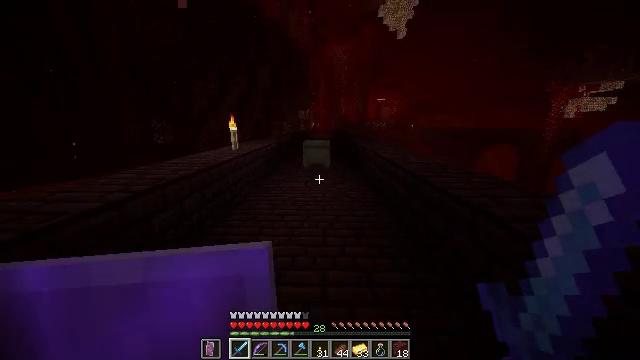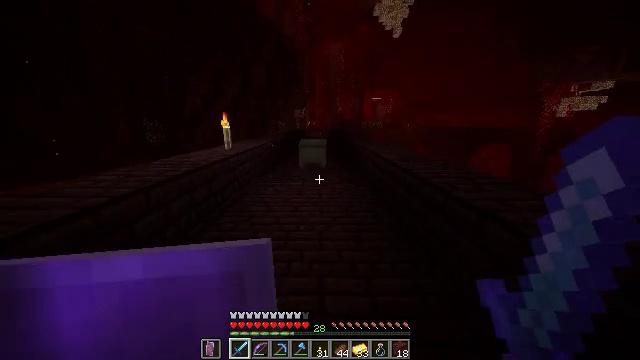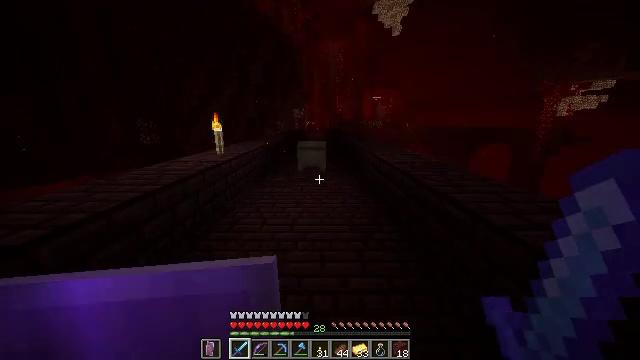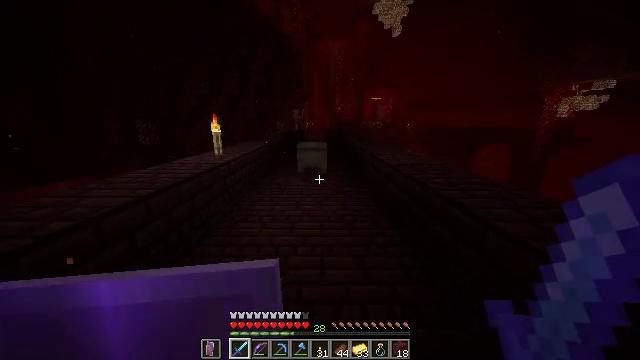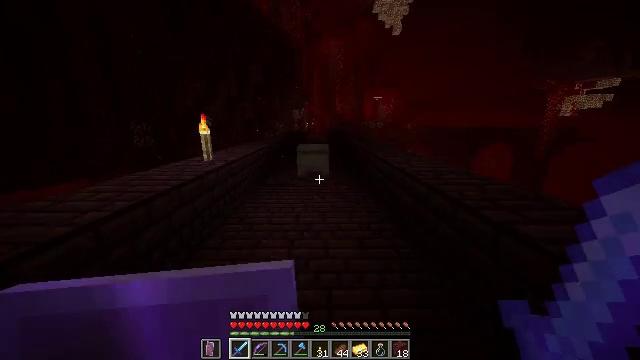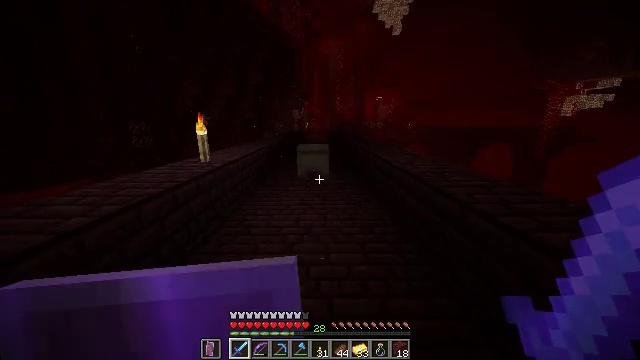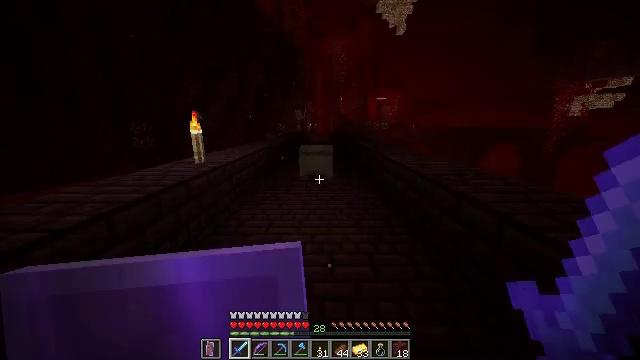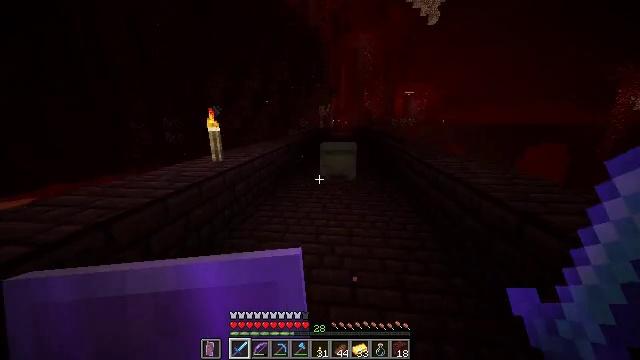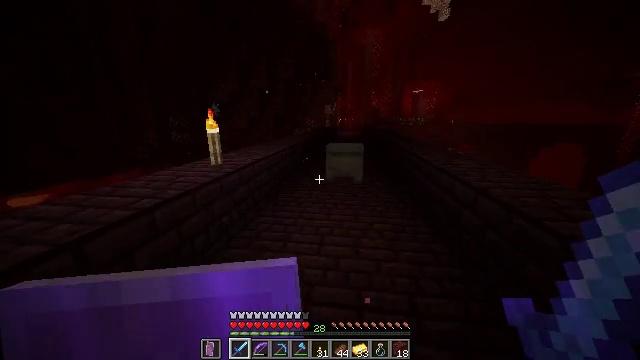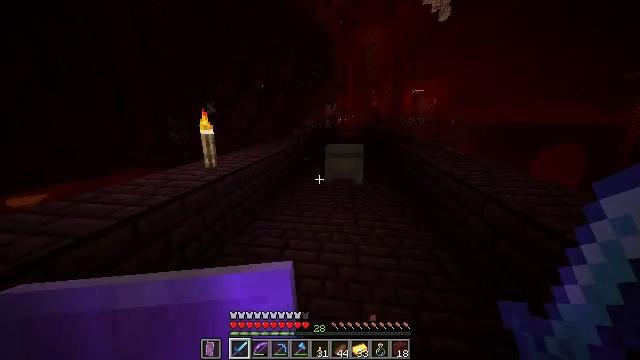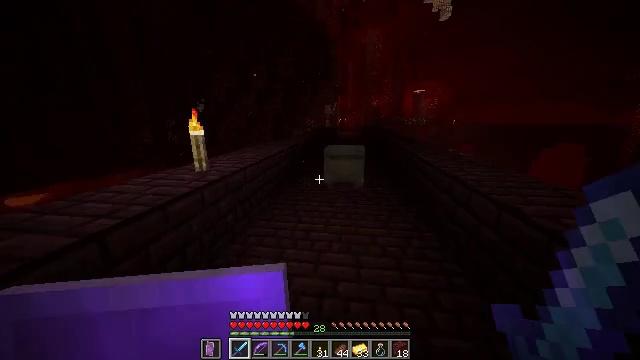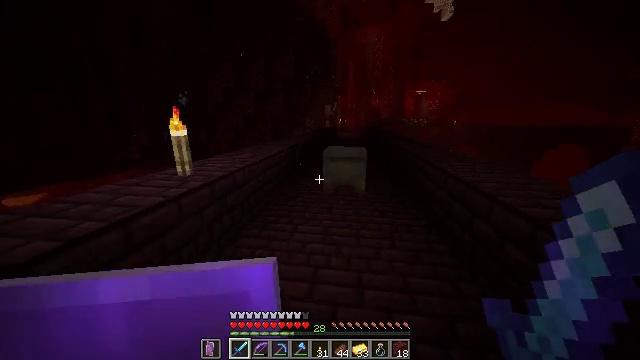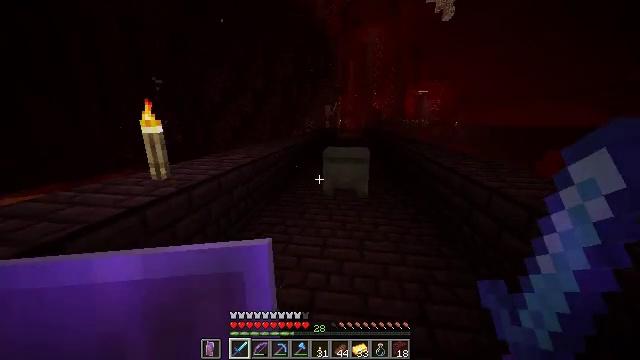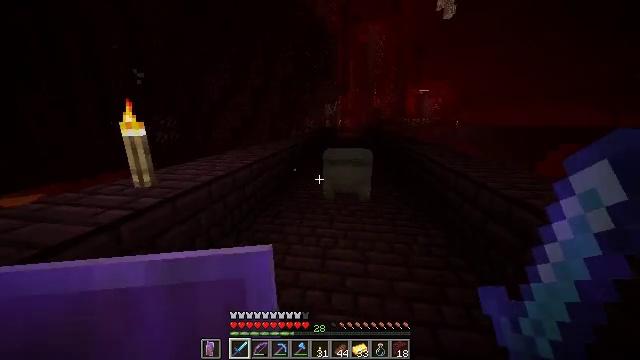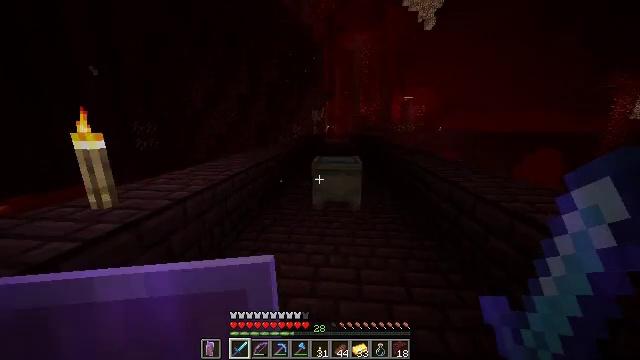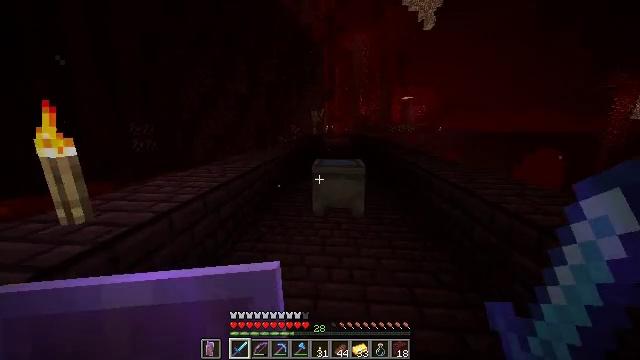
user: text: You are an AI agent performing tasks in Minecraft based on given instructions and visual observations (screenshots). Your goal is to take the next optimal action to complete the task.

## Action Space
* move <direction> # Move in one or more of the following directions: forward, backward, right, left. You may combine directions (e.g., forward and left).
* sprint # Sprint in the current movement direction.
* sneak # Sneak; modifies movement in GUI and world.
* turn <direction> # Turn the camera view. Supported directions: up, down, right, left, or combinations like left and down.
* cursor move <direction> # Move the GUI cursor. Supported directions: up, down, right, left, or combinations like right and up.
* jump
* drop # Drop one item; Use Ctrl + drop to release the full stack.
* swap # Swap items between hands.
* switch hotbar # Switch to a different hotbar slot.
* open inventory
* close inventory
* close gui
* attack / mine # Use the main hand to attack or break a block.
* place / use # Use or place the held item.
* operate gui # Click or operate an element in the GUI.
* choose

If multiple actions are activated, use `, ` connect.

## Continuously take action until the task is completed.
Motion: motion action
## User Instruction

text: Drop crimson roots.
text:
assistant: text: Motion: move forward, turn right
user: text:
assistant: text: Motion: move forward
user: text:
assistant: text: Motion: move forward
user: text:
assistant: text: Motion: move forward, sprint
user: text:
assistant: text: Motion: move forward, sprint
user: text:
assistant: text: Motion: move forward
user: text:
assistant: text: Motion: move forward, turn left
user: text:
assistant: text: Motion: move forward, turn left
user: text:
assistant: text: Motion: move forward
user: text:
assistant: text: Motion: move forward
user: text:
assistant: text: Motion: move forward
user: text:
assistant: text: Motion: move forward
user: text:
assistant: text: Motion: move forward
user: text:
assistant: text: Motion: move forward, turn right and up
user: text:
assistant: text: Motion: move forward
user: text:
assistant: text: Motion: move forward
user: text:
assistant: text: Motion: move forward
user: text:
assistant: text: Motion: move forward
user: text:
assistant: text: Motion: move forward
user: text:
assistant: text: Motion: move forward
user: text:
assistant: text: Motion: move forward
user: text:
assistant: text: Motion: move forward, jump
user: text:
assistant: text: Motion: move forward, jump
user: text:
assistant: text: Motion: move forward, jump
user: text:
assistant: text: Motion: move forward
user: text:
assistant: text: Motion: move forward
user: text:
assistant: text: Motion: move forward
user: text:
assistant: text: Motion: move forward
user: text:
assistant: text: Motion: move forward
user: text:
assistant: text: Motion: move forward